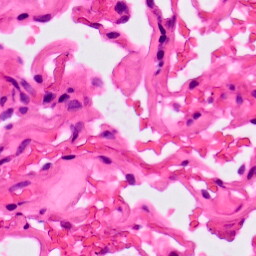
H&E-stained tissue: Lung